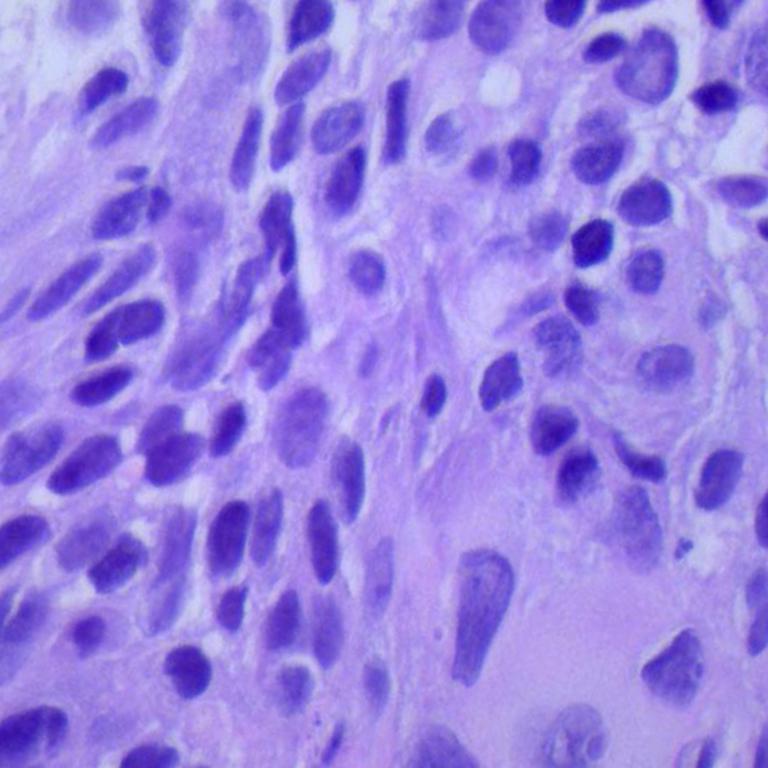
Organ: lung
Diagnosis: squamous carcinomas